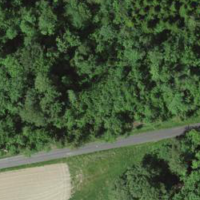
EUNIS habitat code: 44
Species observed at this site:
Euphorbia cyparissias